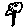
Label: tree